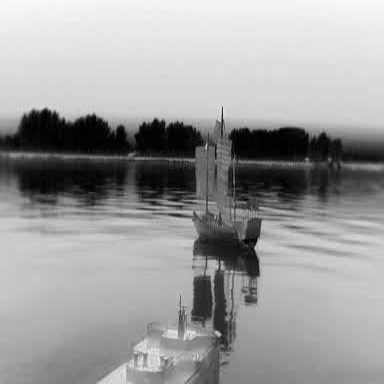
There are two objects shown in the infrared image, including a sailboat, and a container_ship.